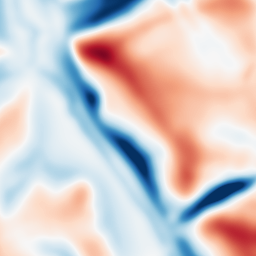
Category: multiscale
Decomposition family: dog
Decomposition parameters: sigma_low: 5
sigma_high: 20
Upsampling method: cubic_mitchell
Upsampling parameters: scale: 8
Upsampling scale: 8